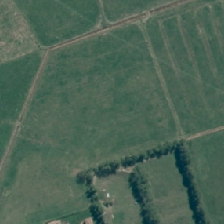
Land cover: shortrotation_cropland